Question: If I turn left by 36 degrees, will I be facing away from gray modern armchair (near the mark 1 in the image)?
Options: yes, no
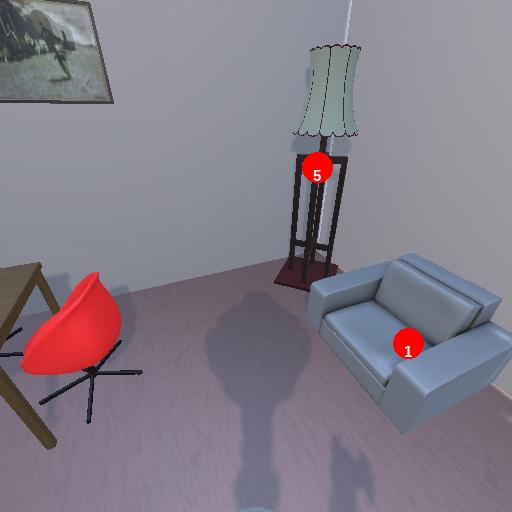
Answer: yes